Question: I have a json object array, and need to iterate this array in objects only
somethink like that:
'''
if(Passed)
foreach(var item in object)
alert(item.NAME+""+item.IP);
'''
of course I need achieve this in jquery
<URL>
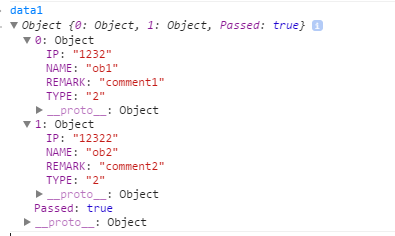
Answer: I assume you will get your 'object' through 'data1' from the figure.
You can use jquery 'each' function to iterate through your object.
It would go as below:
'''
if(data1.Passed)
{
$.each(data1,function(index,value){
alert(value.Name + " " + value.IP);
});
}
'''